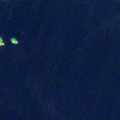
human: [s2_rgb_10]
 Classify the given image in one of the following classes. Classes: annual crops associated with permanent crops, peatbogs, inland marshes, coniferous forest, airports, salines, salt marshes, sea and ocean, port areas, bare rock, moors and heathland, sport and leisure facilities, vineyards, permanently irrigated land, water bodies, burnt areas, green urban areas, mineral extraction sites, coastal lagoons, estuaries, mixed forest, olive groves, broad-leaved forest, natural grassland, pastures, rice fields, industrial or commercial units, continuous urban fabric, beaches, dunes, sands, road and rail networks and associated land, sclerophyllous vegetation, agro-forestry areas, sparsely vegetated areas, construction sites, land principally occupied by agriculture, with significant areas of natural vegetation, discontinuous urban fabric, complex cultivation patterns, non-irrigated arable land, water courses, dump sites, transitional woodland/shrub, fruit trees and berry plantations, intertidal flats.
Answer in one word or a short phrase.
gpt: water bodies